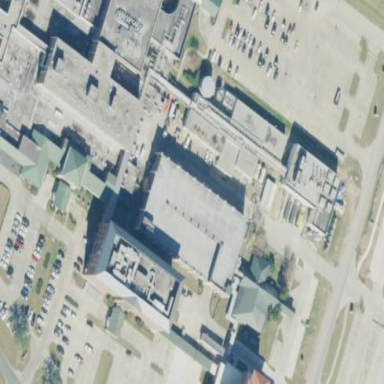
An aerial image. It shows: Hospital building.